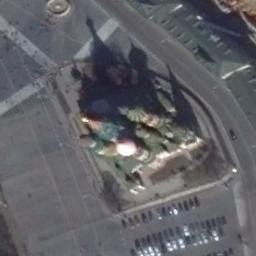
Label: church